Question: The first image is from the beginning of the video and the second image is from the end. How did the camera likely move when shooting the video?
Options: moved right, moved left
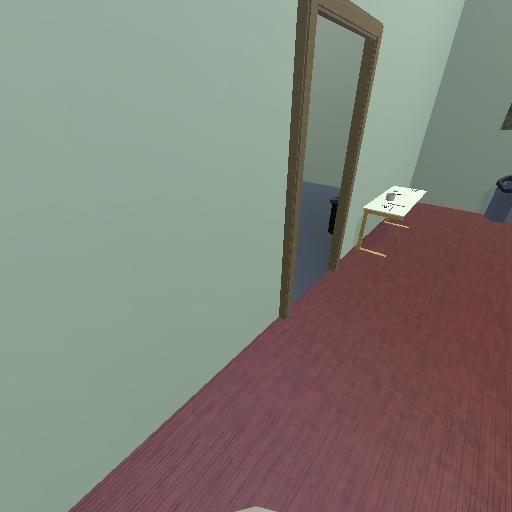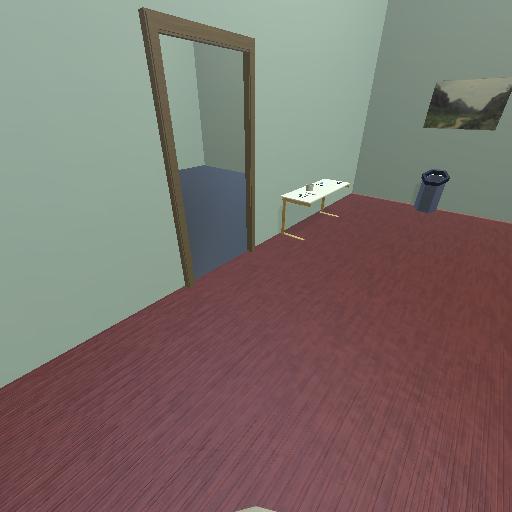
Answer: moved right